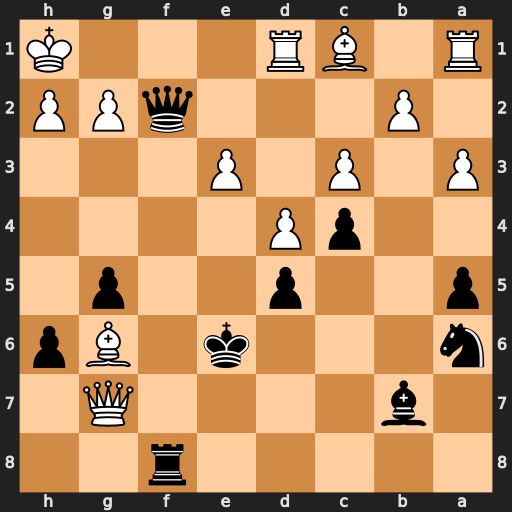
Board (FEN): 5r2/1b4Q1/n3k1Bp/p2p2p1/2pP4/P1P1P3/1P3qPP/R1BR3K
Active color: b
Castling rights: -
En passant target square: -
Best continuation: Qf1+ Rxf1 Rxf1#